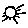
Label: sun